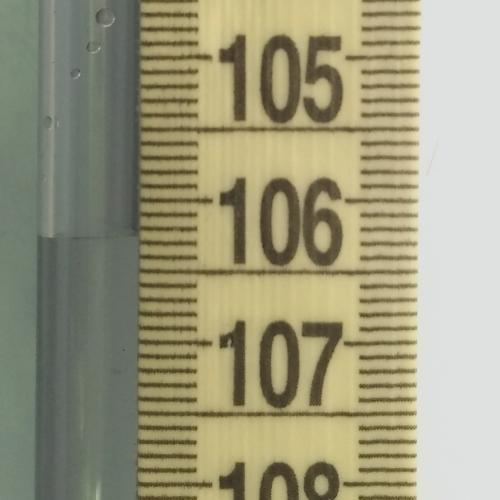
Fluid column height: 106.3 cm